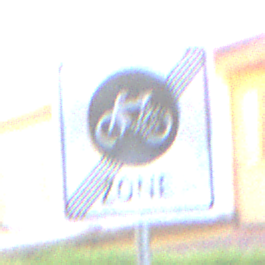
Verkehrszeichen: EndeFahrradzone
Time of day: SunriseSunset
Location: Outdoor (Urban)
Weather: Clear
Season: NotSpecified
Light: Natural